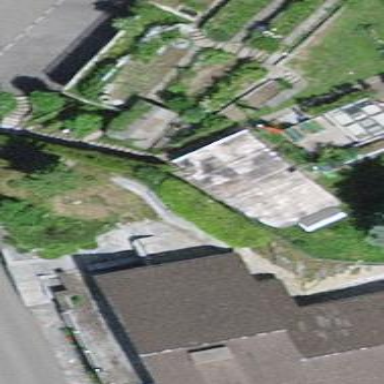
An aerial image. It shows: View of roof of building.